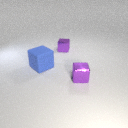
large blue rubber cube to the left of small purple metal cube